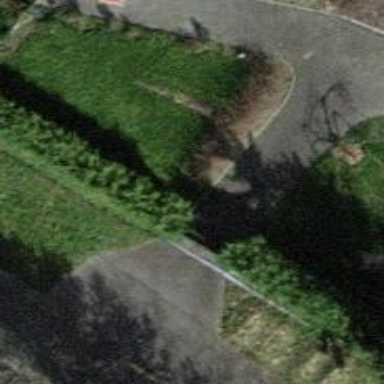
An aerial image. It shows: Gate.